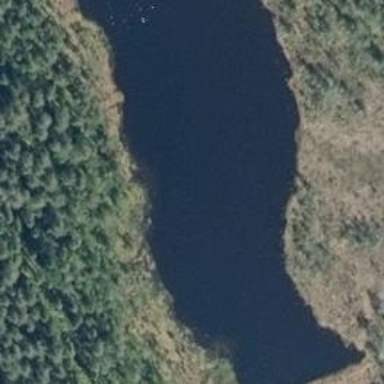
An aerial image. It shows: Peaceful pond surrounded by nature.